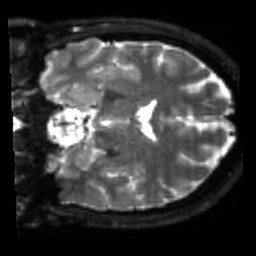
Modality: sbref
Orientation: coronal
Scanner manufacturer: siemens
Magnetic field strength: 3 T
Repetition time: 4 s
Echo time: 0.0594 s